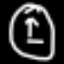
Label: clock